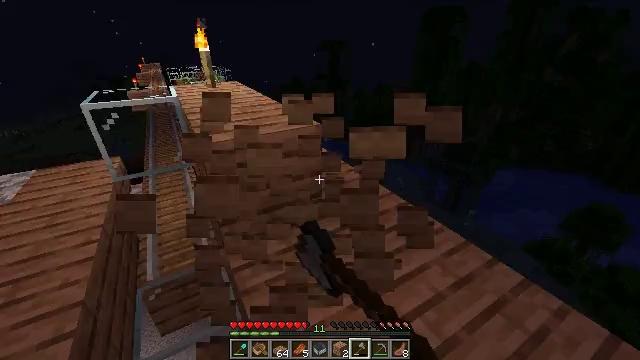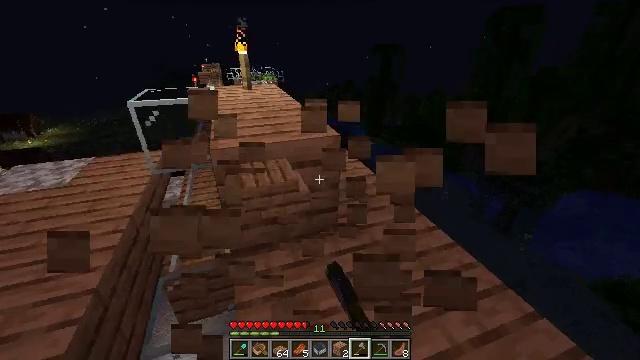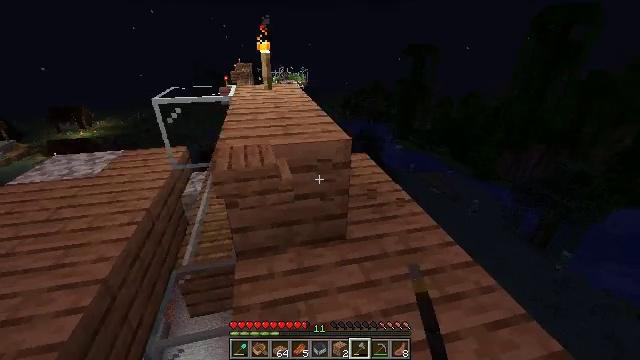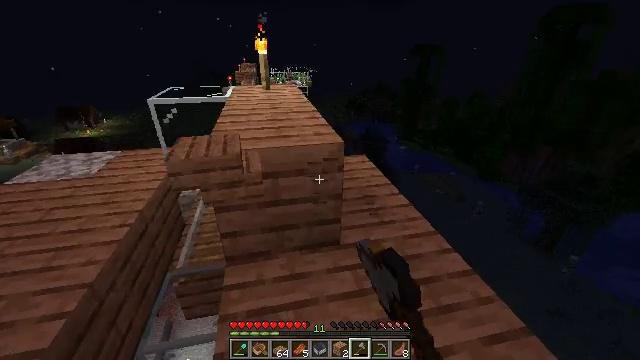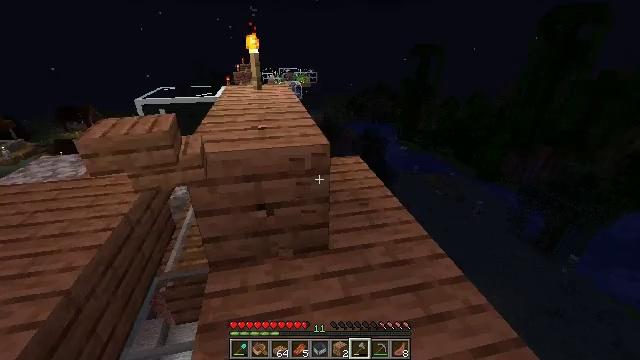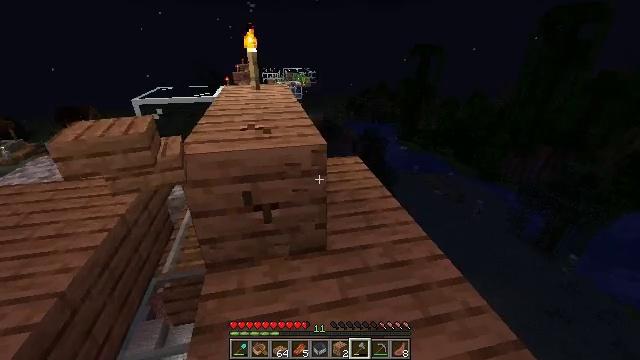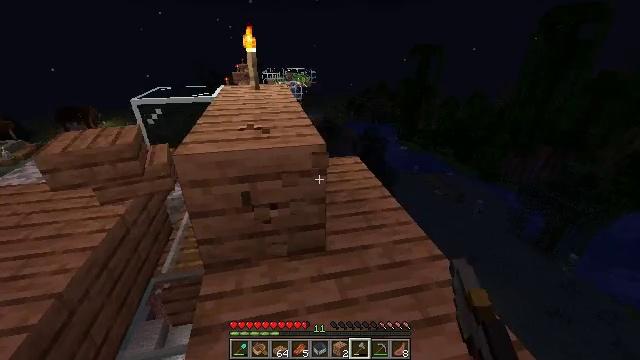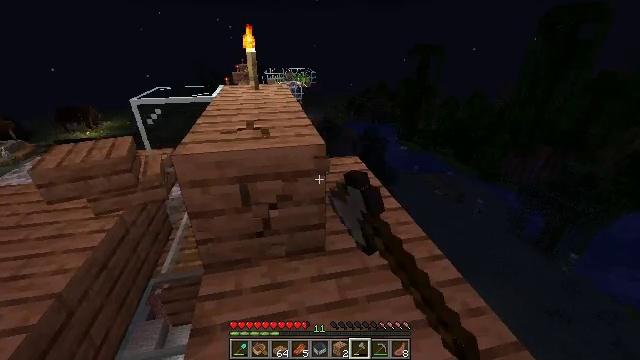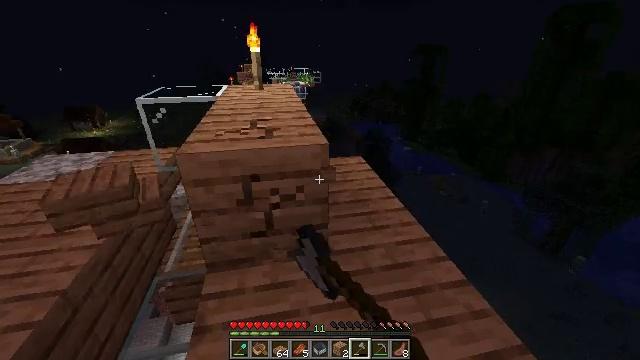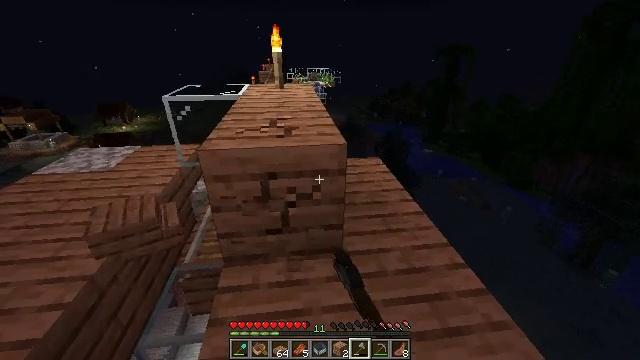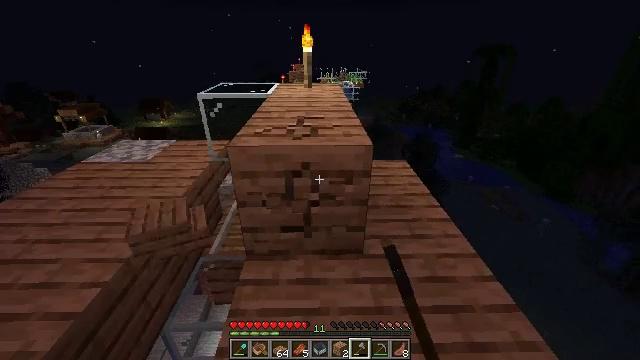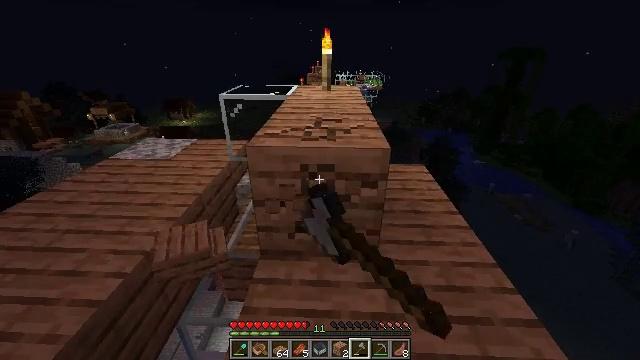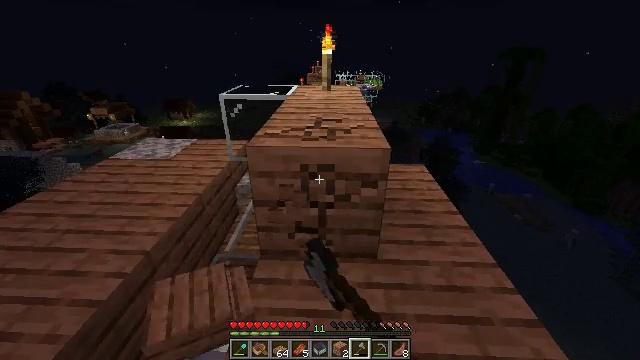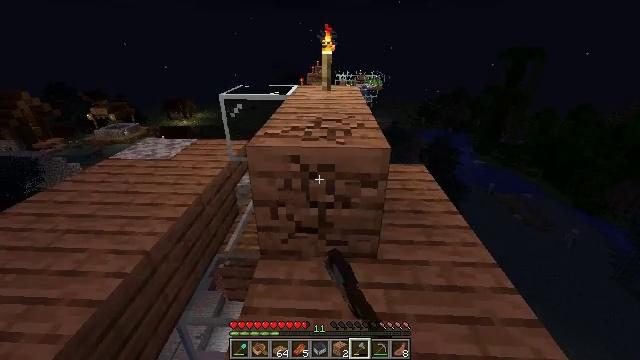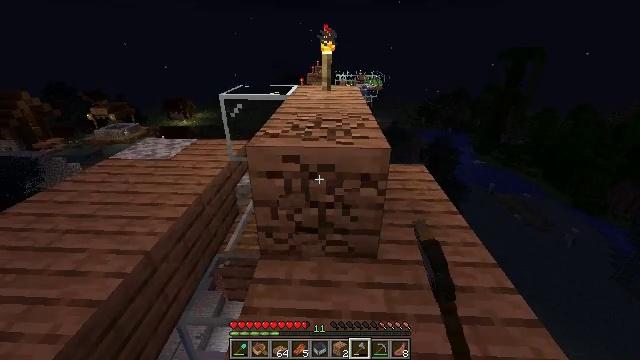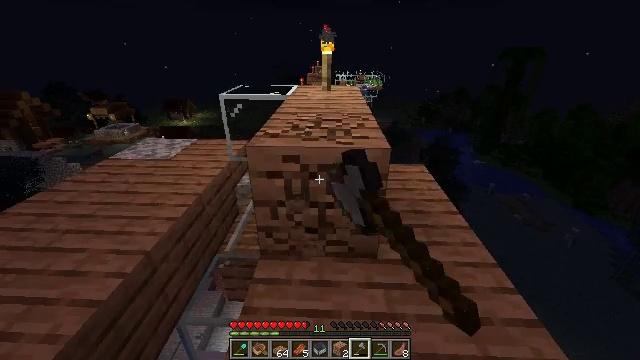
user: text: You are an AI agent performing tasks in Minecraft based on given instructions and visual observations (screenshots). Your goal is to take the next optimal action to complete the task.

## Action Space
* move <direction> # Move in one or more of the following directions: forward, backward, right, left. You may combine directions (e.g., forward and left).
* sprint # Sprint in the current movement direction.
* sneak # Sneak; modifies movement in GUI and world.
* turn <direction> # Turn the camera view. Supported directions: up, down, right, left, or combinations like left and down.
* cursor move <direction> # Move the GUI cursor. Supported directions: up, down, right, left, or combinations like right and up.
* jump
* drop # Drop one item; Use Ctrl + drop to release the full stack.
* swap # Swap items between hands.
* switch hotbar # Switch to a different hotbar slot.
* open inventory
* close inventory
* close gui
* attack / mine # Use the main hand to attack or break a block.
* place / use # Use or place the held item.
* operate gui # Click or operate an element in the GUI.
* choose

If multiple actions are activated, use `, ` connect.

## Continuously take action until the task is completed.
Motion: motion action
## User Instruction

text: Retrieve jungle planks by mining.
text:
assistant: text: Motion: move forward and move right, turn left, attack / mine
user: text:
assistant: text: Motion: move forward and move right, turn left, attack / mine
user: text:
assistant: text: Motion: turn left, attack / mine
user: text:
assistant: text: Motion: attack / mine
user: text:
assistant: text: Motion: attack / mine
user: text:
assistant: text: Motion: attack / mine
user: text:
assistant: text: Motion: attack / mine
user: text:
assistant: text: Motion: attack / mine
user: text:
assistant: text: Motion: turn left, attack / mine
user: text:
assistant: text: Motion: turn left, attack / mine
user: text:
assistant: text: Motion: turn left, attack / mine
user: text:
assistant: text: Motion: attack / mine
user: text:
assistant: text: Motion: attack / mine
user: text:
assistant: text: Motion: attack / mine
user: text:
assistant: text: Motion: attack / mine
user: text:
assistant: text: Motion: move forward, attack / mine
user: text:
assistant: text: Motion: move forward, attack / mine
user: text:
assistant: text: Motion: move forward, attack / mine
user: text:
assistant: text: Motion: move forward, attack / mine
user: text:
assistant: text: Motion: move forward, attack / mine
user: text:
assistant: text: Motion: attack / mine
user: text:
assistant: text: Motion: attack / mine
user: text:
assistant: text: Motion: attack / mine
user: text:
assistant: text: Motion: attack / mine
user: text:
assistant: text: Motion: attack / mine
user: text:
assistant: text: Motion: attack / mine
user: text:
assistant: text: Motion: attack / mine
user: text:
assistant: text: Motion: attack / mine
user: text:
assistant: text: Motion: attack / mine
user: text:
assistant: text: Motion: attack / mine